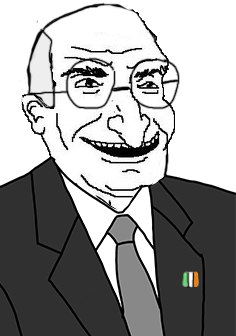
Label: 5_Bruce